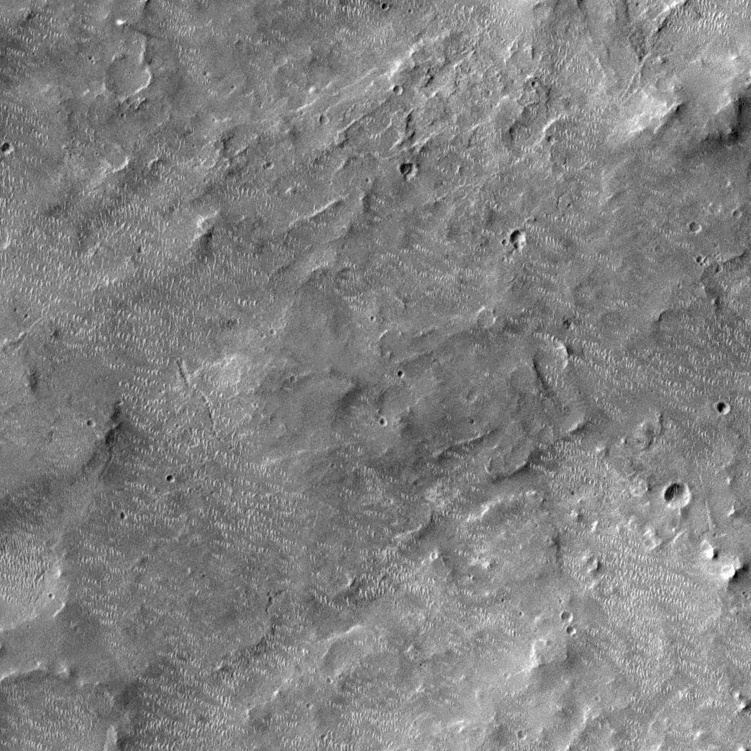
Label: dustdevil